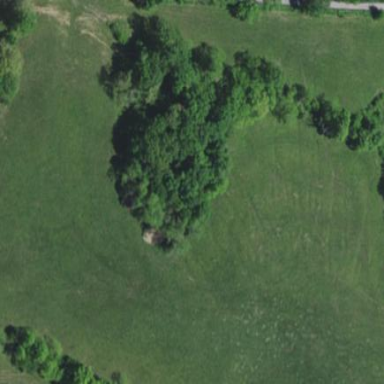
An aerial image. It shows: Beautiful woodland area.